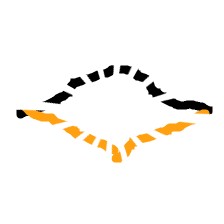
Shape: rhombus